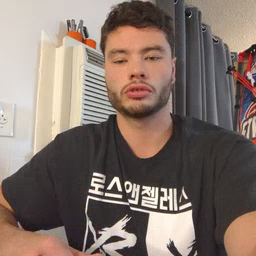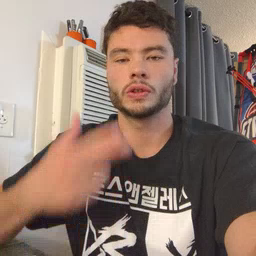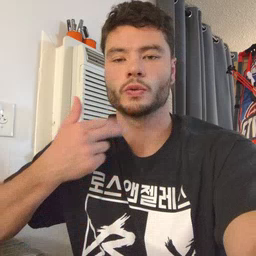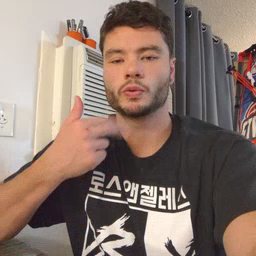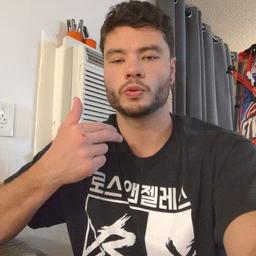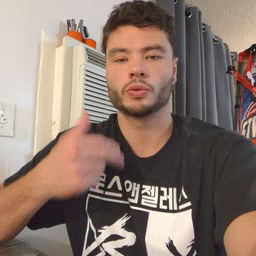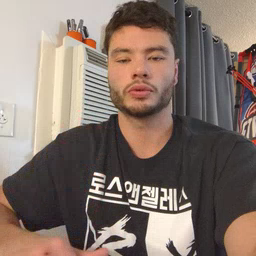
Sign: cute